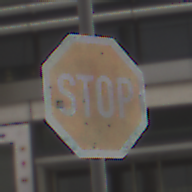
Verkehrszeichen: Stop
Umgebung: Outdoor, Urban
Tageszeit: Midday
Wetter: Overcast
Licht: Natural
Jahreszeit: NotSpecified
Kontrast: LowContrast